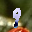
Label: 9